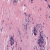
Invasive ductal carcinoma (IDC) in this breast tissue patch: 1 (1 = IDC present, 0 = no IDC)